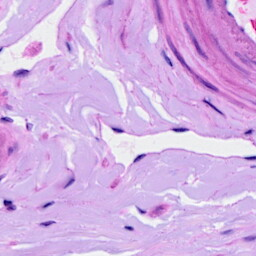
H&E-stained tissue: Ovarian